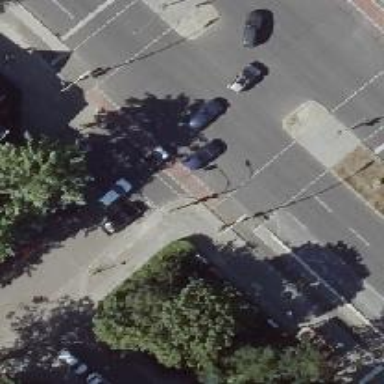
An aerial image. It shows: Asphalt cycleway with crossing controlled by traffic signals.